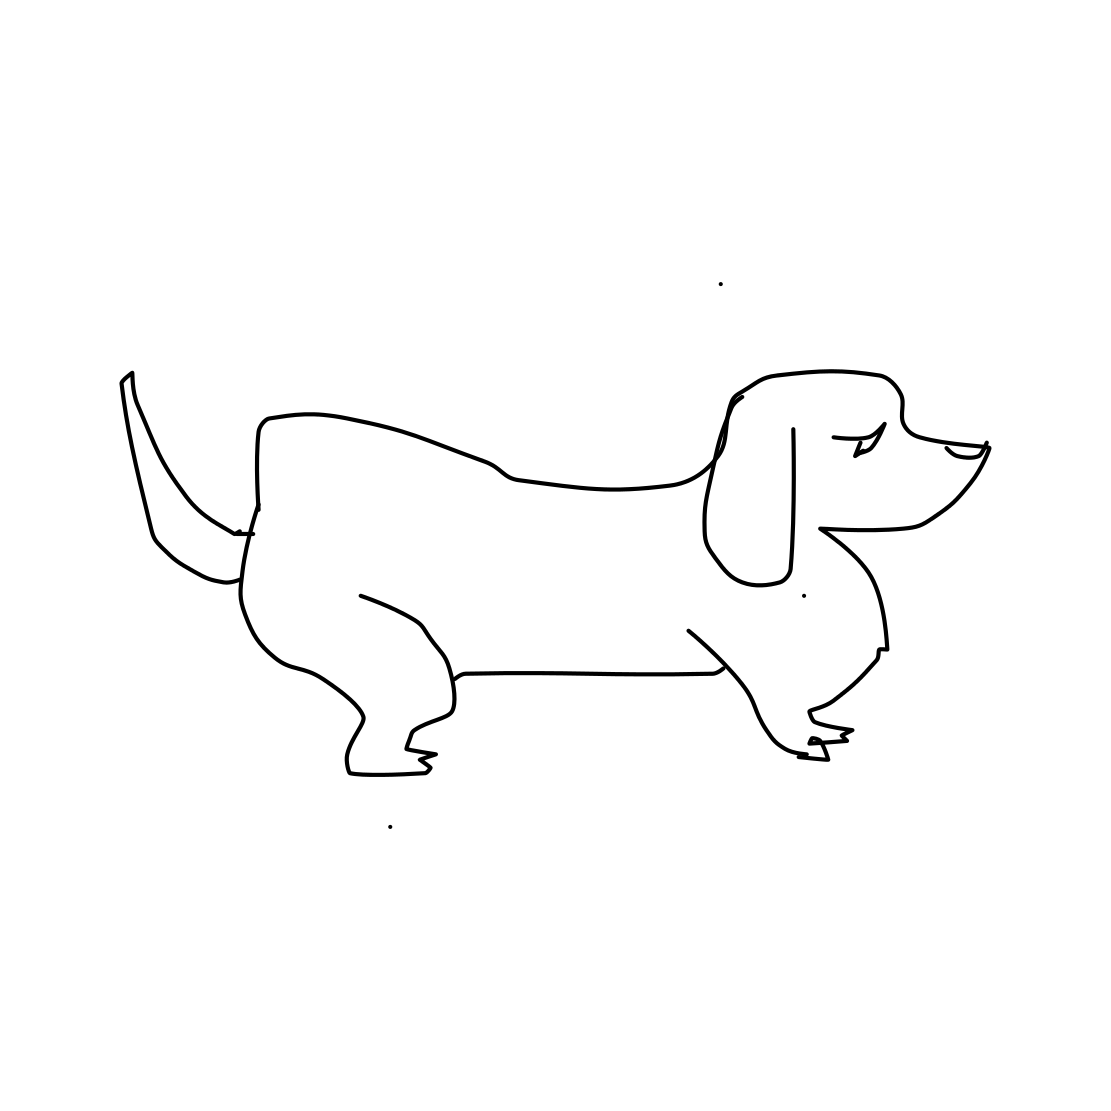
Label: dog